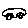
Label: car